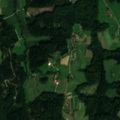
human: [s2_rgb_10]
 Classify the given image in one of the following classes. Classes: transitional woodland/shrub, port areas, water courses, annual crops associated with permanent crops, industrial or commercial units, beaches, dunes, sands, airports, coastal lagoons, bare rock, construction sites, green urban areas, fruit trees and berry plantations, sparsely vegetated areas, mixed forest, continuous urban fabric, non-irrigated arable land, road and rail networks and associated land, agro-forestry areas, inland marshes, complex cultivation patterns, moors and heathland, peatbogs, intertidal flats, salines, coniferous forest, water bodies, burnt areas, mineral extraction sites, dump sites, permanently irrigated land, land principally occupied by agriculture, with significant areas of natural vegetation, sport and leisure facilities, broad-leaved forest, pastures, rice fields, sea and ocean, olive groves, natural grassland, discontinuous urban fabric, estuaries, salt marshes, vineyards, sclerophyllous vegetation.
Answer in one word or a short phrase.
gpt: non-irrigated arable land, complex cultivation patterns, broad-leaved forest, mixed forest